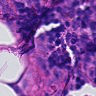
Metastatic tissue present: no